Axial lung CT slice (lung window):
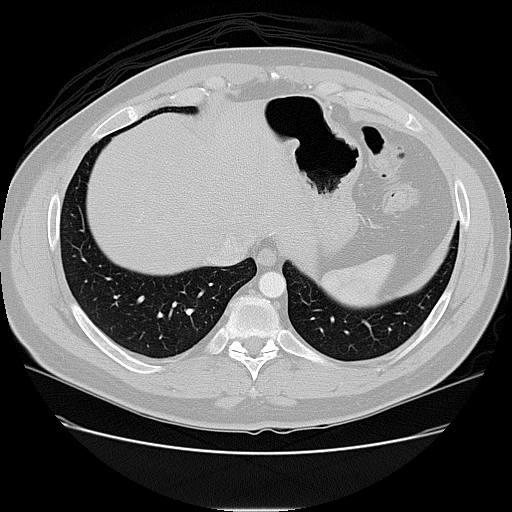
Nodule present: no